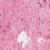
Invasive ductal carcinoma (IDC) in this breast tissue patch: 0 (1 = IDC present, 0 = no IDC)